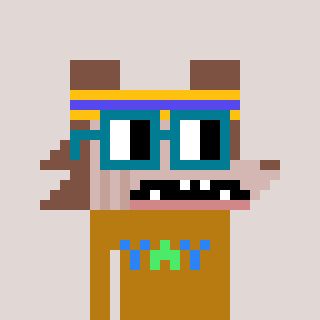
a pixel art character with square dark green glasses, a werewolf-shaped head and a gold-colored body on a warm background